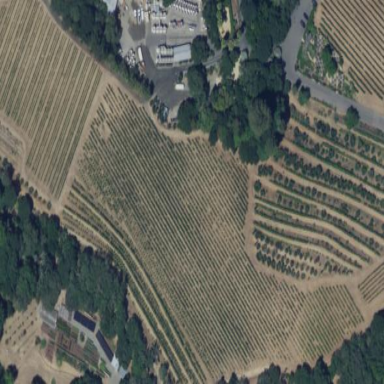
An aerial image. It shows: Vineyard where grapes are grown.